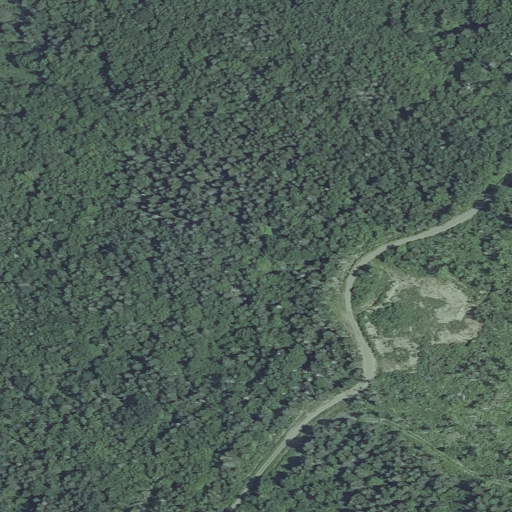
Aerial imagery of mountain in Maine named Compass Rock containing mixed forest, deciduous forest, evergreen forest, shrub, grassland, and woody wetlands